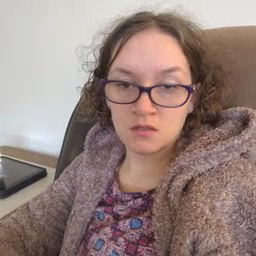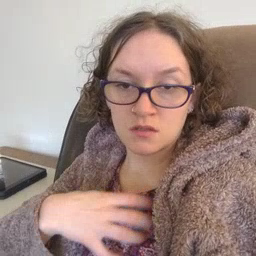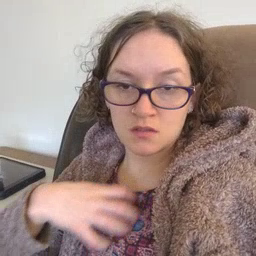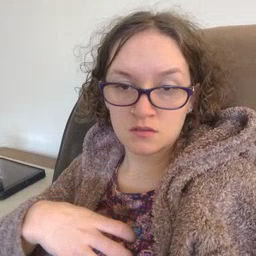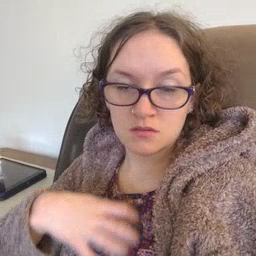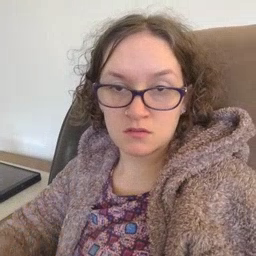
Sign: yucky